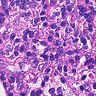
Metastatic tissue present: no